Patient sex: M
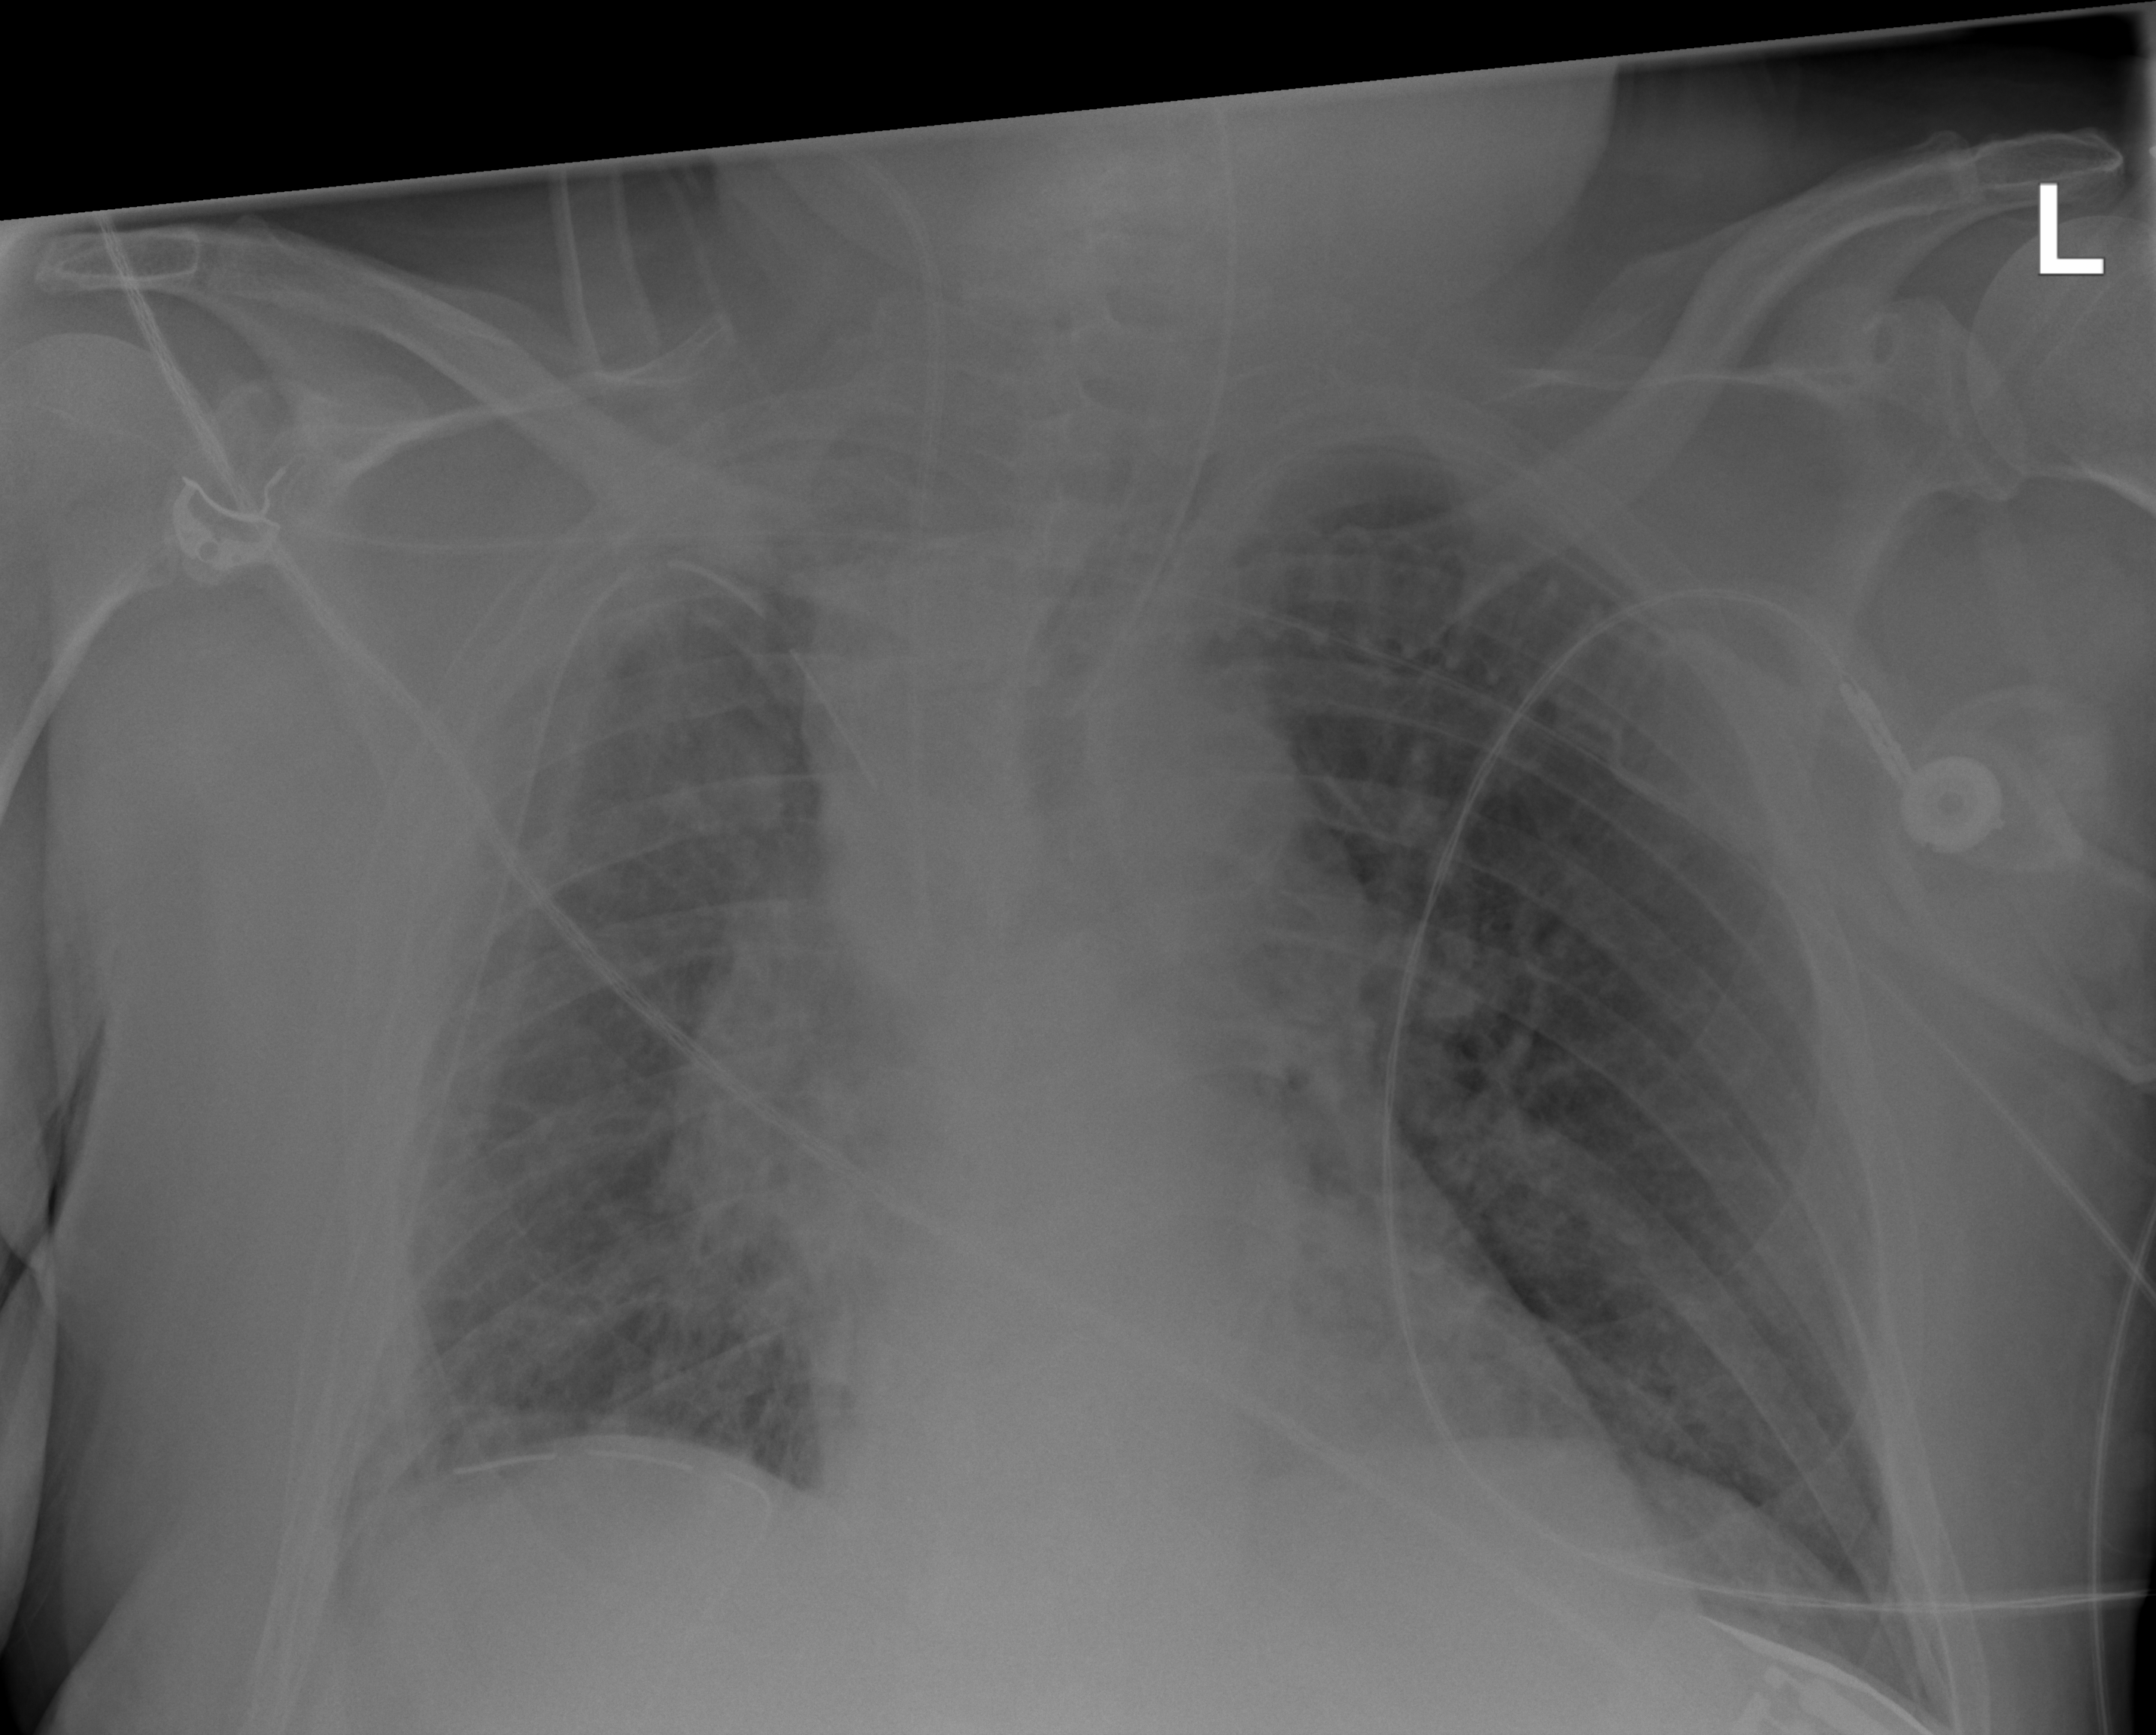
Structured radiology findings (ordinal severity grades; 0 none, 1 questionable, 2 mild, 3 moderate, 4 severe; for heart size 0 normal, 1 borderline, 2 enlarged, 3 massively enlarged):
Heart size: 1
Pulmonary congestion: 2
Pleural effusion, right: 2
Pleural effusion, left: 0
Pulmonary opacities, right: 2
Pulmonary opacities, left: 2
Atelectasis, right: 2
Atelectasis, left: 2